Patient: sex M, age 72
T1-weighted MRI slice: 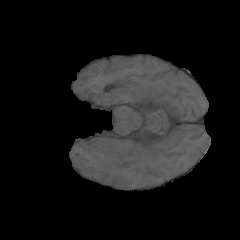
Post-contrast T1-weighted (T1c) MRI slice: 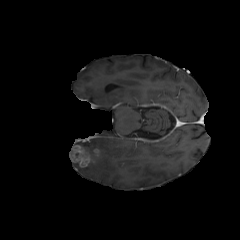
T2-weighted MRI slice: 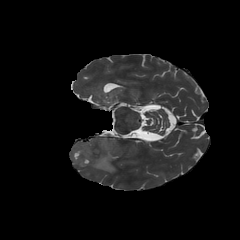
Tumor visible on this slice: yes
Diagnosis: Glioblastoma, IDH-wildtype
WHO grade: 4